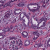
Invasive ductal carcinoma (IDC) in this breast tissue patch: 1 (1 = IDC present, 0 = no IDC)